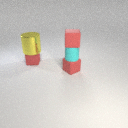
small red rubber cube to the right of small red metal cube